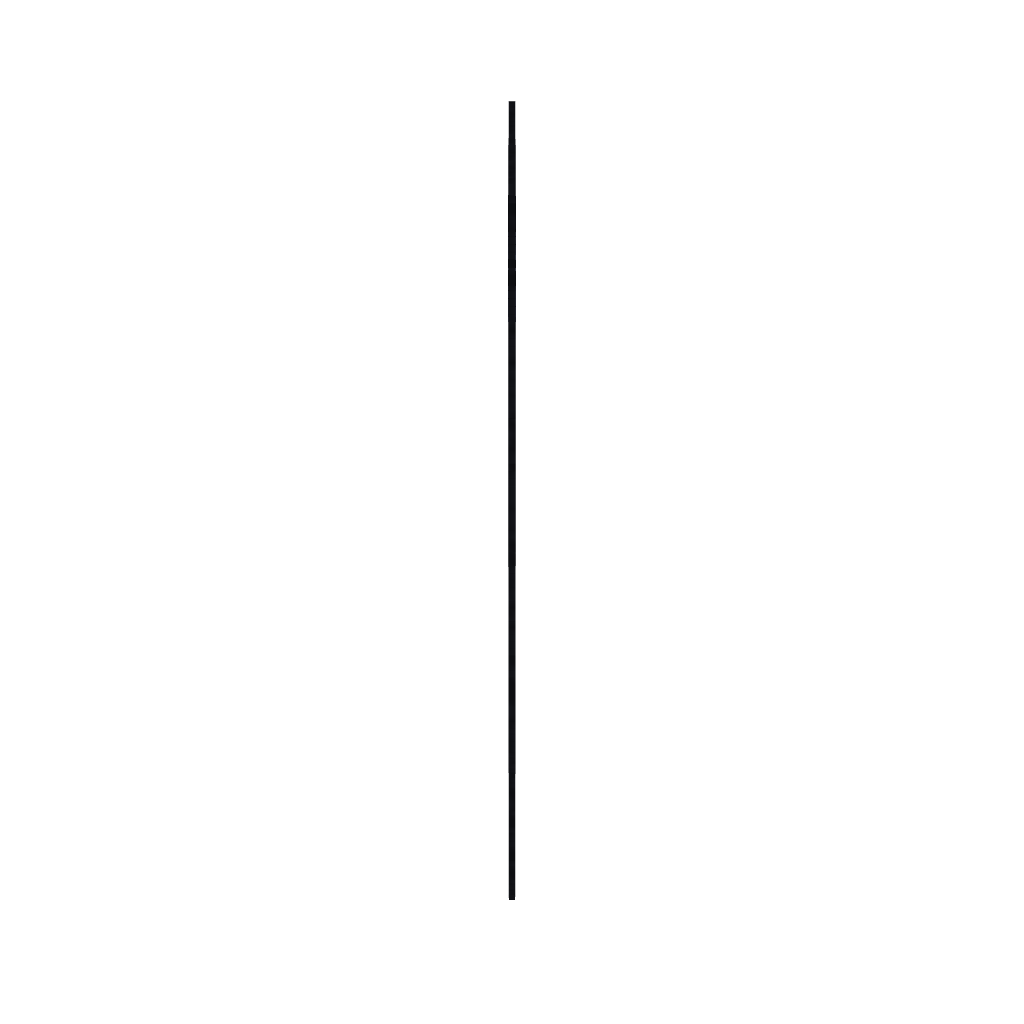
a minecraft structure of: sonic is at death